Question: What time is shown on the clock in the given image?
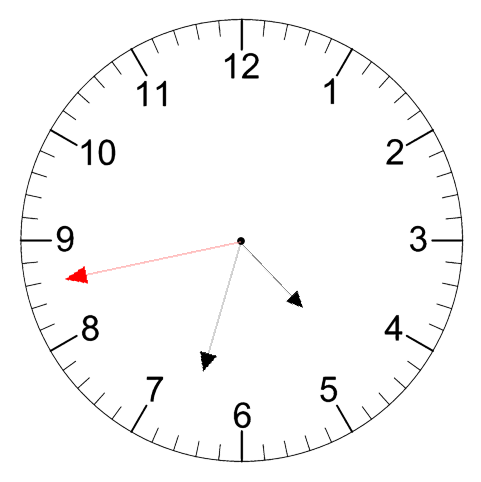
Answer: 04:32:43